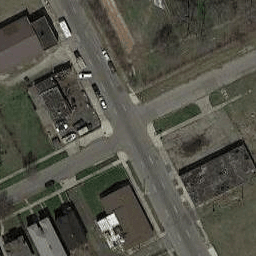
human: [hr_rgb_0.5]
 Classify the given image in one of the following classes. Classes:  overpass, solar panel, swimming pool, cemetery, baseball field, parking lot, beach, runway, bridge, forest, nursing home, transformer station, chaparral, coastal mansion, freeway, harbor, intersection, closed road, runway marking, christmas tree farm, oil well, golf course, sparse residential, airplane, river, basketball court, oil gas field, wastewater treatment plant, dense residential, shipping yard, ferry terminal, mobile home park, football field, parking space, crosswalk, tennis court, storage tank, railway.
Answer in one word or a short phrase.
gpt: intersection